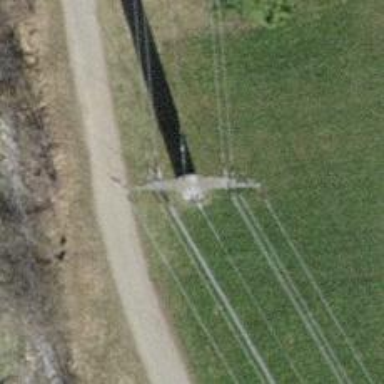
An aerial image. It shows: Power line in the image.